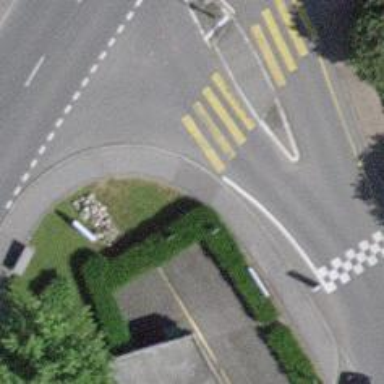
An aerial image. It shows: Kerb barrier.